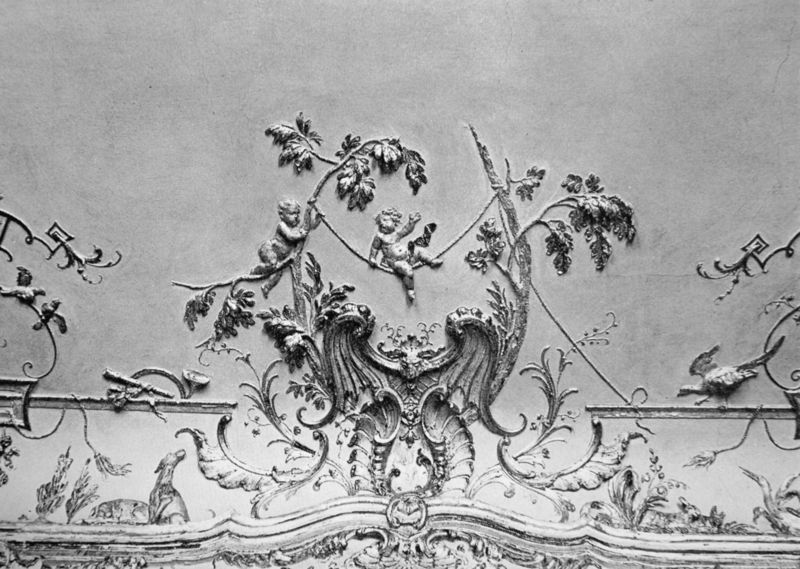
Titel: Amalienburg, Detail Stuckarbeiten Jagdzimmer (Mitte der Westseite)
Künstler: Johann Baptist Zimmermann
Standort: München
Institution: Schloß Nymphenburg
Schlagwörter: baum, blätter, flügel, vogel, bäume, äste, blumen, grau, paris, blüten, gebäude, hund, tiere, ornament, wand, barock, ast, vögel, decke, kind, pflanze, pflanzen, rokoko, kinder, engel, putte, putto, ranken, schwung, relief, bogen, jungen, knaben, hotel, detail, dekor, ornamente, verzierung, wandmalerei, stuck, palme, foto, knabe, seil, deko, schwarzweiss, pfau, stängel, ranke, photo, fries, fasan, muschel, fresko, huhn, zier, putten, fotographie, putti, zierrat, klettern, drache, zierleiste, bauschmuck, schaukeln, frie, reilief, wandverzierung, rabken, roncaille, wandberzierung, schwarz-weiß foto, rococo, gierlande, racaille